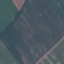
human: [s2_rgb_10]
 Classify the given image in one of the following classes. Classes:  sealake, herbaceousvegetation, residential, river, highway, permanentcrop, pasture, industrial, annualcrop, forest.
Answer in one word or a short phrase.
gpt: AnnualCrop